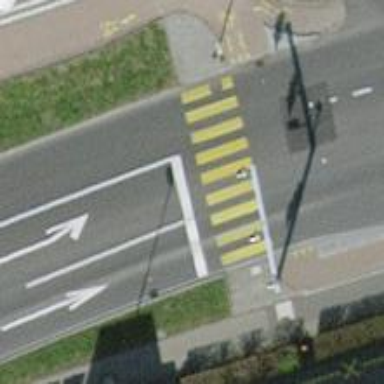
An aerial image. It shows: Crossing on the cycleway.